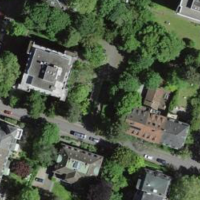
EUNIS habitat code: 54
Species observed at this site:
Cydonia oblonga